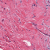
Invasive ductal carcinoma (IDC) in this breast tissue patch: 0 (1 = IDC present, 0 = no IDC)